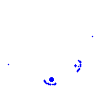
Particle: pion